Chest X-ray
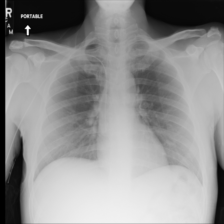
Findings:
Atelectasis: negative
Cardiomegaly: negative
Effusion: negative
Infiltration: negative
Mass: negative
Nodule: negative
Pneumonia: negative
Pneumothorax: negative
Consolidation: negative
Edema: negative
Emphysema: negative
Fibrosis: negative
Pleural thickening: negative
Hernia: negative